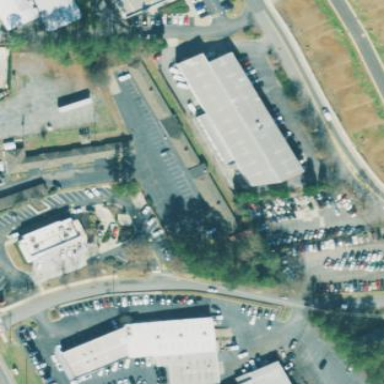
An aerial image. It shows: Commercial building.